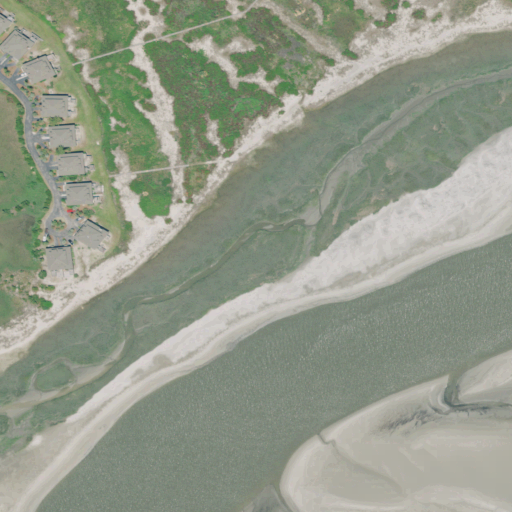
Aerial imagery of cape in South Carolina named Pelican Point containing herbaceous wetlands, barren land, open water, low intensity development, medium intensity development, and open development